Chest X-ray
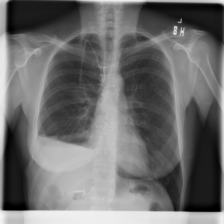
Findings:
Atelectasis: negative
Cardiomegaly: negative
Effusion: negative
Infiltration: negative
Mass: negative
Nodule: negative
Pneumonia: negative
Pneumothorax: negative
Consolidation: negative
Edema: negative
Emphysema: negative
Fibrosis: negative
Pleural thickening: negative
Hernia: negative